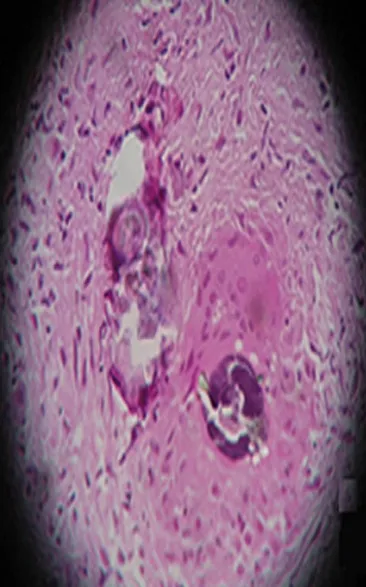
With giant cells containing the shaumann bodies.
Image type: pathology (h&e)